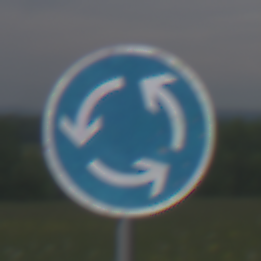
Verkehrszeichen: Kreisverkehr
Umgebung: Outdoor, RoadRail
Tageszeit: Midday
Wetter: PartlyCloudy
Licht: Natural
Jahreszeit: NotSpecified
Kontrast: LowContrast